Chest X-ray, PA view. Patient: 39 years old, sex M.
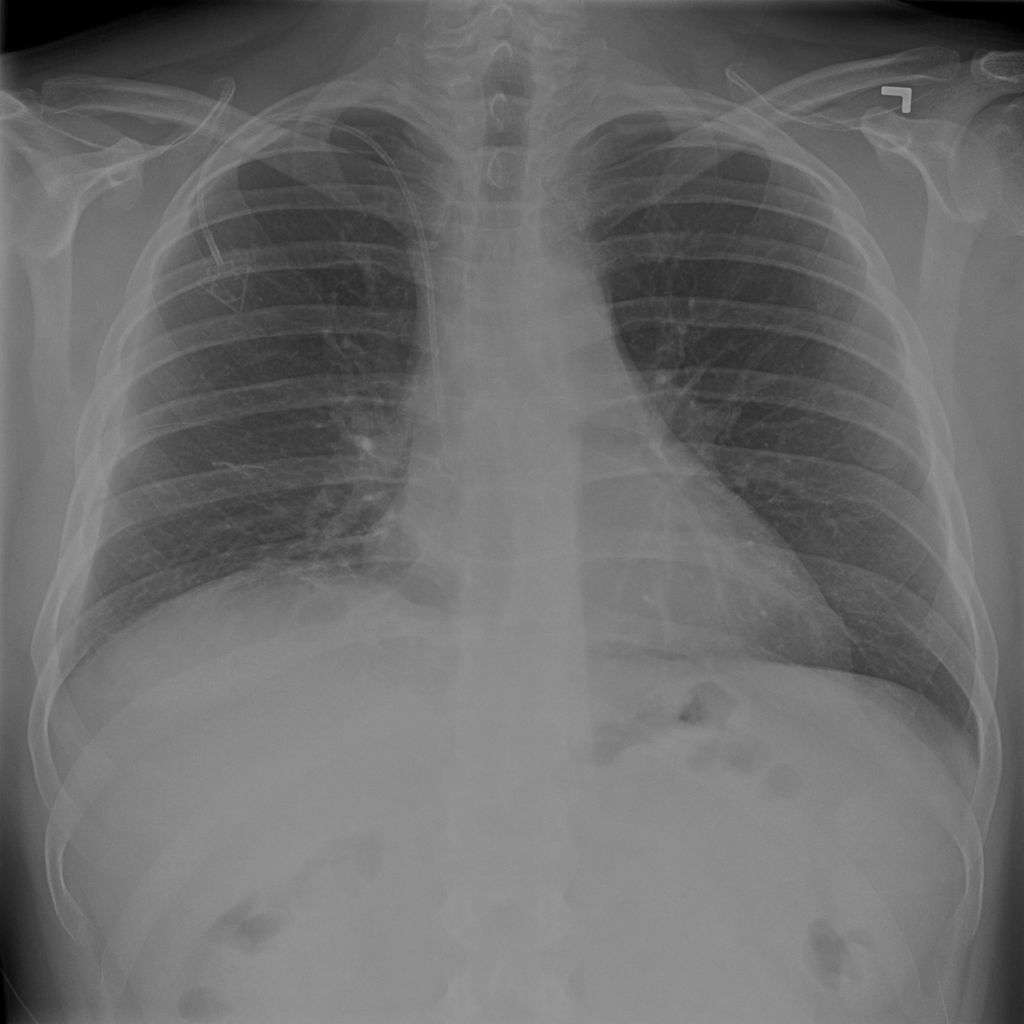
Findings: No Finding